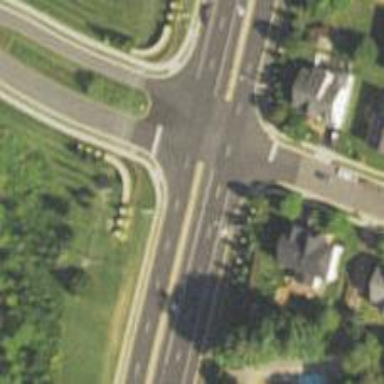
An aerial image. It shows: Road with stop sign.